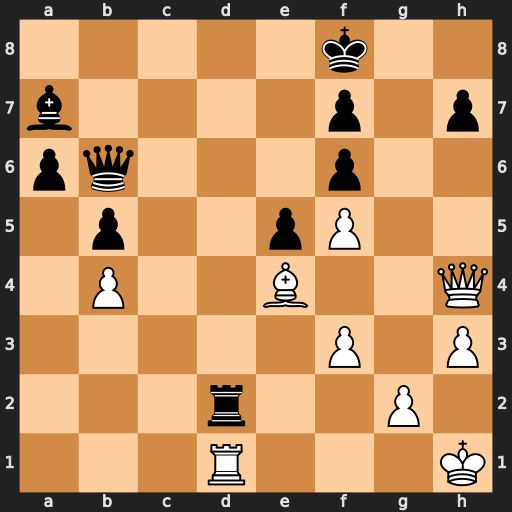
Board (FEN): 5k2/b4p1p/pq3p2/1p2pP2/1P2B2Q/5P1P/3r2P1/3R3K
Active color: w
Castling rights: -
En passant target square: -
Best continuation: Qh6+ Kg8 Qxd2